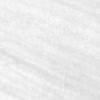
Label: change